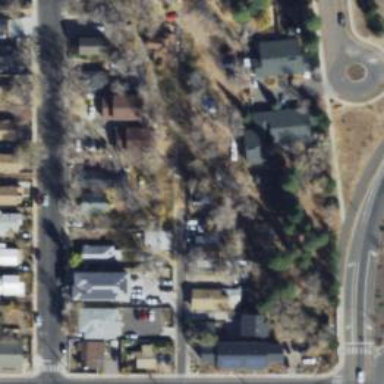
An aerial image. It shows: Alley classified as service road.